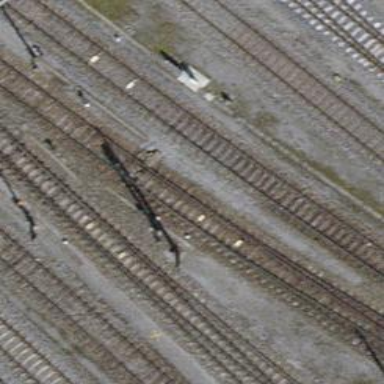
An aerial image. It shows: Railway switch.